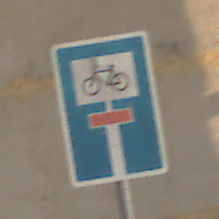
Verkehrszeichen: SackgasseRadverkehrDurchlaessig
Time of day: SunriseSunset
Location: Roofed (Suburban)
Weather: Clear
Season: NotSpecified
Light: Natural